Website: apple-inc
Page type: account-selection
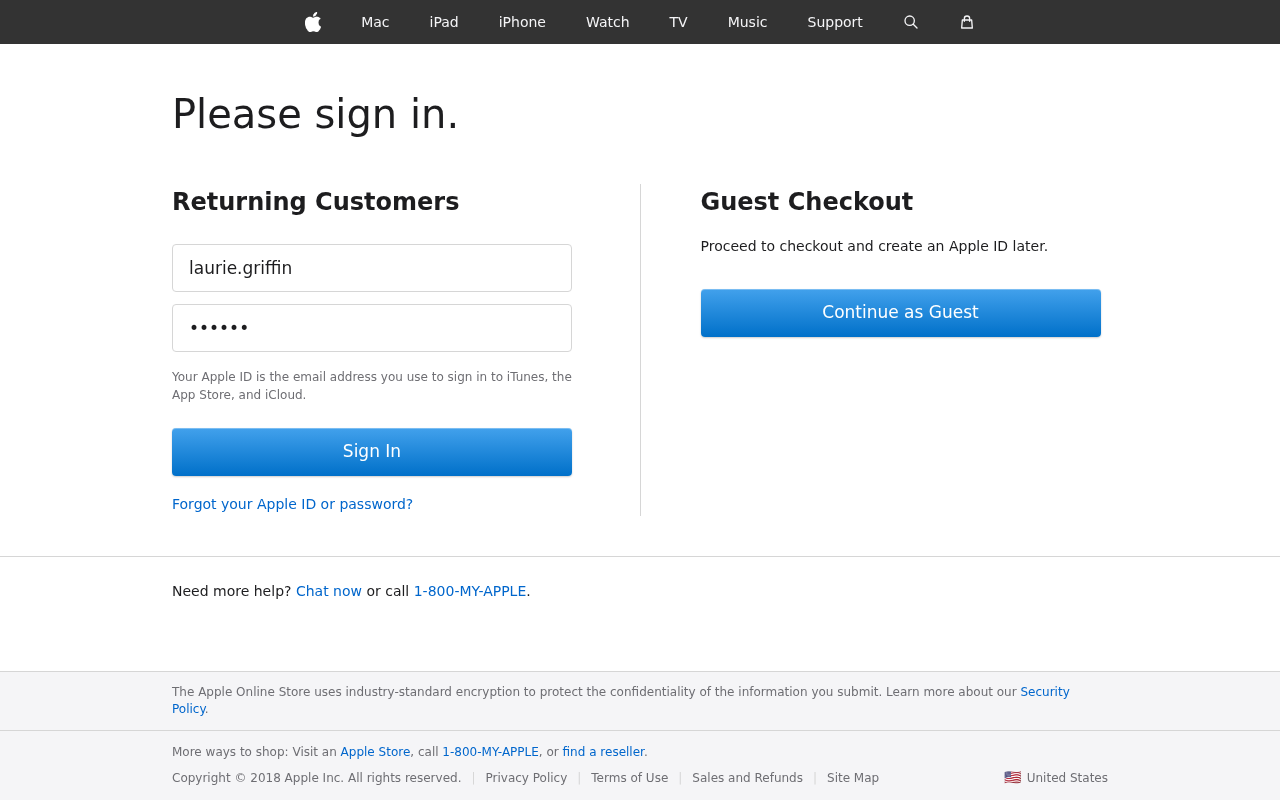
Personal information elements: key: PII_LOGIN_USERNAME
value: laurie.griffin